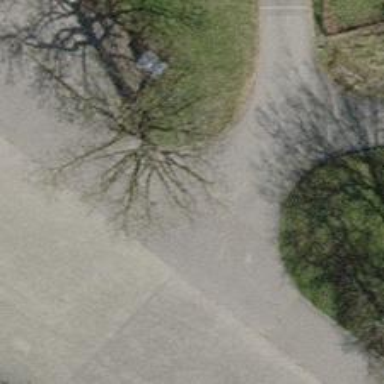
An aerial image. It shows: Urban area featuring tree as natural element.